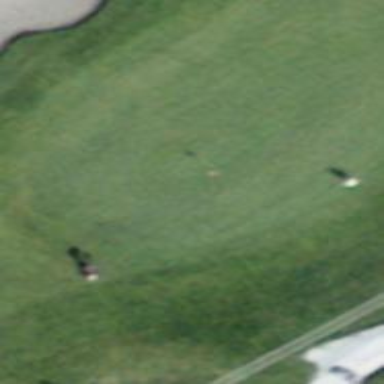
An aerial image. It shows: View of golf hole.